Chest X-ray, PA view. Patient: 41 years old, sex M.
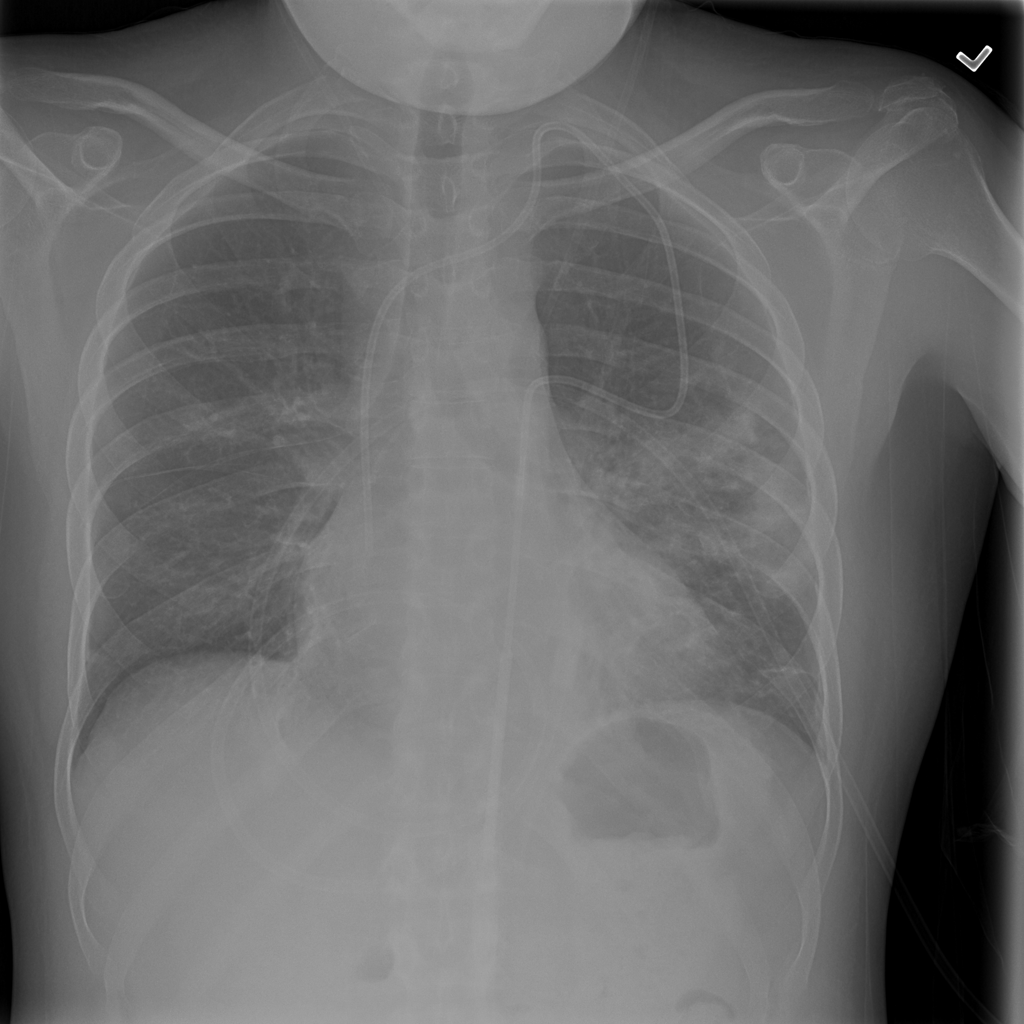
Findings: Infiltration